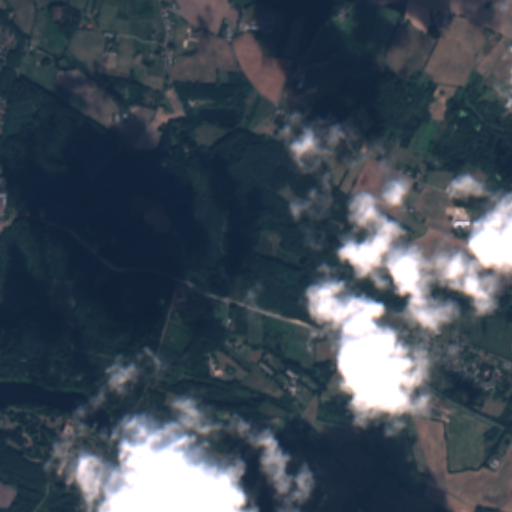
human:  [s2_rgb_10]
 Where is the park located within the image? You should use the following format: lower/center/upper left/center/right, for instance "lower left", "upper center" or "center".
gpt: The park is located in the lower left of the image.
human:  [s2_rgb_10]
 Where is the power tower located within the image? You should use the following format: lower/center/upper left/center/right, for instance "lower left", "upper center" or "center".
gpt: The power tower is located in the upper right of the image.
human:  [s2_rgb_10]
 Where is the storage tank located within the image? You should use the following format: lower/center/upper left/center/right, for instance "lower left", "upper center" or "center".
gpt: The storage tank is located in the center right of the image.
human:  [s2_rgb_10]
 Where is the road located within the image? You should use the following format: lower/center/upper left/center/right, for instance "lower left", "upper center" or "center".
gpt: There is no road in the image.